Question: I want to display one row but with duplicate data conditions,
How can I select a single record based on the last date and cif_awal?
'''
SELECT *
FROM tableCompare
WHERE CIF_AWAL = 301800150001911'
ORDER BY TGL_KONTRAK DESC;
'''

'''
301800150001911 | 2.01516+12 | 3.018052+14 | 840920150654 | 2017-03-20
301800150001911 | 2.01516+12 | 3.018052+14 | 840920150654 | 2016-11-08
'''
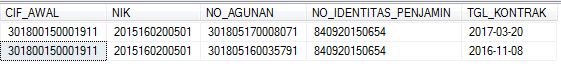
Answer: You can use 'RowNumber' with 'Partition by' like this:
'''
select * from (
SELECT *, RowNumber() over(partition by CIF_AWAL order by TGL_KONTRAK desc) as rw
FROM tableCompare where CIF_AWAL in ( '301800150001911')--you can add many cif_awal and get lastest record for each one
) t where t.rw=1
'''
but if you have just one 'CIF_AWAL', simply just use this:
'''
SELECT top 1 * FROM df
WHERE CIF_AWAL = 301800150001911
order by Cast(TGL_KONTRAK as Date) desc
'''